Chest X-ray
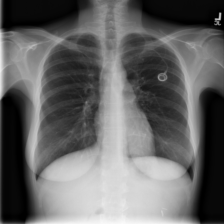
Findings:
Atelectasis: negative
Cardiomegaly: negative
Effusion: negative
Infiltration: negative
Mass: negative
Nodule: negative
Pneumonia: negative
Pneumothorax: negative
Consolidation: negative
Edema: negative
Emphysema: negative
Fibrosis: negative
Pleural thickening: negative
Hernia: negative